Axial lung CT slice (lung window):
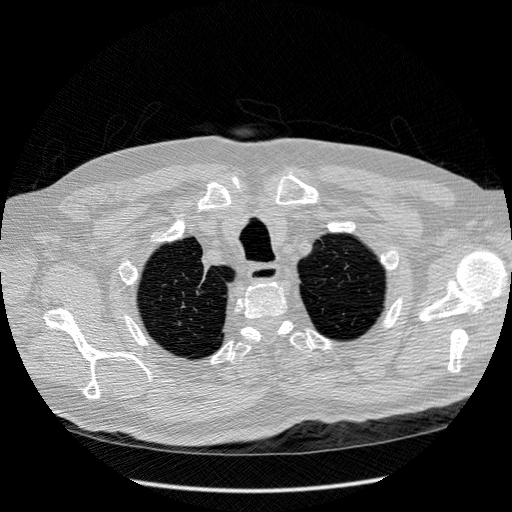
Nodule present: no